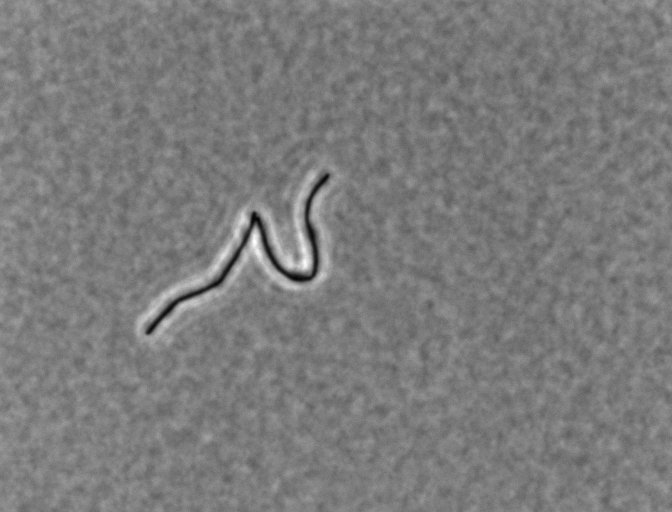
Phase contrast microscopy, 60x objective, 3 h incubation